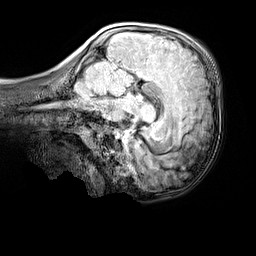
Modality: FLAIR
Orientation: sagittal
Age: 9
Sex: male
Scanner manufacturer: siemens
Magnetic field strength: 3 T
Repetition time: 5 s
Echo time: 0.388 s